Interaction volume radius: 5 \u00c5
Interaction volume height: 25 \u00c5
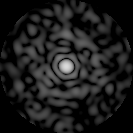
Disorder parameter: 0.8105